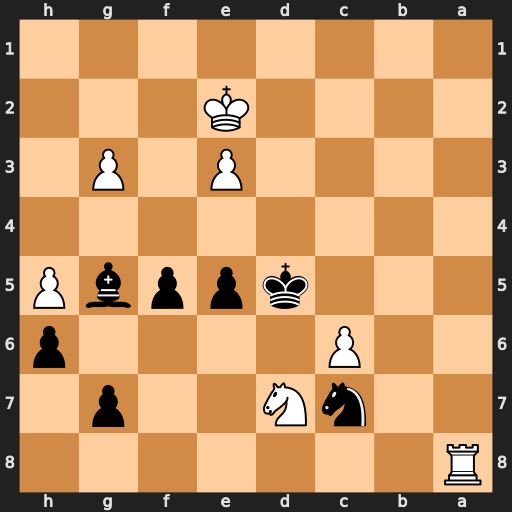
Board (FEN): R7/2nN2p1/2P4p/3kppbP/8/4P1P1/4K3/8
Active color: b
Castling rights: -
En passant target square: -
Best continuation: Nxa8 c7 Nxc7